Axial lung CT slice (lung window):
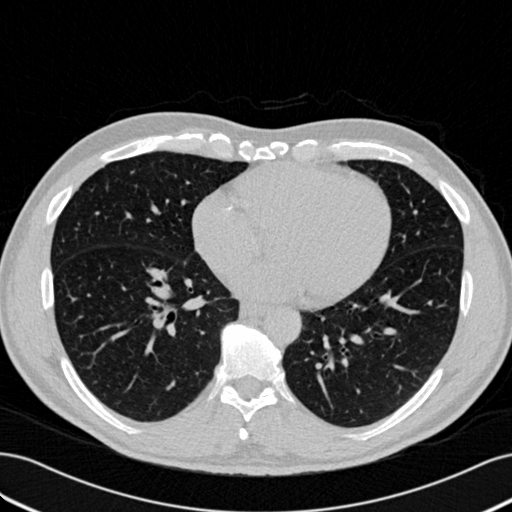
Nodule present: no